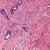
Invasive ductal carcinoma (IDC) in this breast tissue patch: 1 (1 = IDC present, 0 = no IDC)